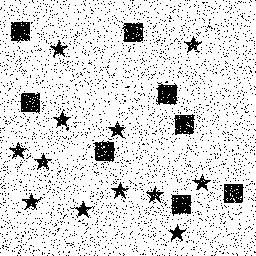
Squares: 8
Triangles: 0
Stars: 12
Total shapes: 20